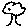
Label: tree